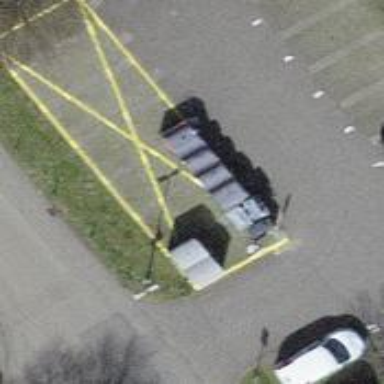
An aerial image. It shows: Recycling container at amenity designated for recycling.